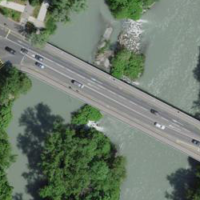
EUNIS habitat code: 15
Species observed at this site:
Corylus avellana
Anas platyrhynchos
Cinclus cinclus
Filipendula ulmaria